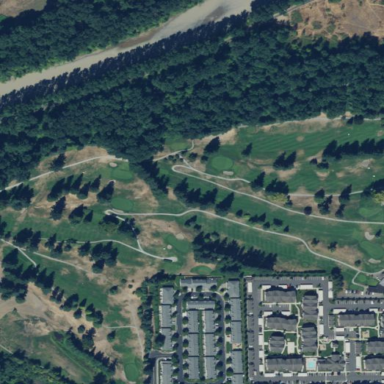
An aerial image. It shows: Golf course.